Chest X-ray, PA view. Patient: 76 years old, sex M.
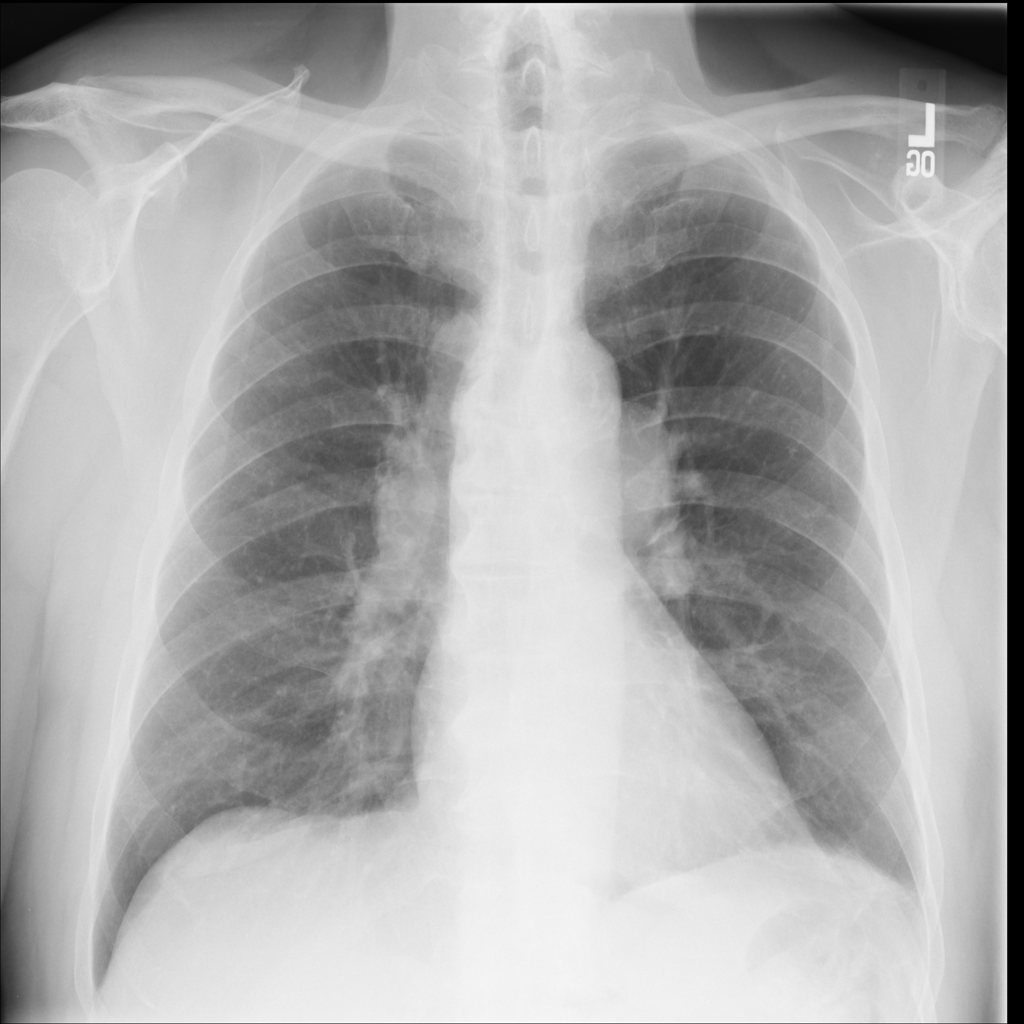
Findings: Effusion